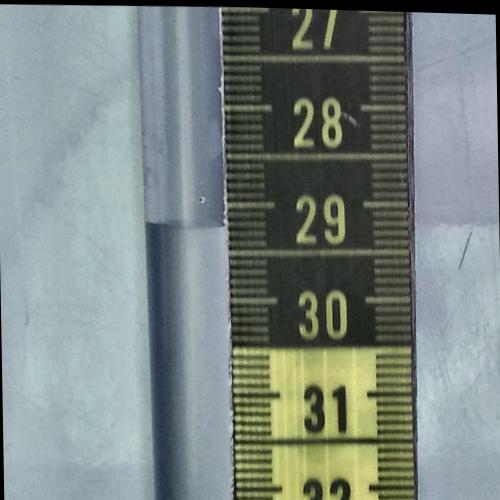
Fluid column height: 29.2 cm